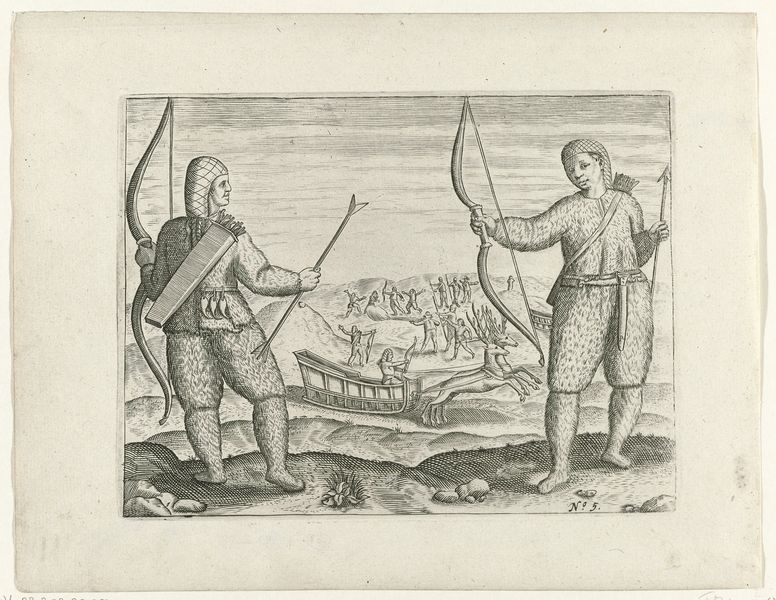
Titel: Samojeden met pijl en boog, op de achtergrond een rendierslee en demonstraties van het schieten met een musket
Standort: Amsterdam
Institution: Rijksmuseum
Schlagwörter: kampf, meer, männer, schwarz, weiss, zeichnung, norden, papier, bogen, russland, gebirge, grafik, krieg, buch, druck, radierung, illustration, jagd, hirsch, reh, schlitten, kupferstich, pfeil, skandinavien, finnland, ausrüstung, inuit, sami, renntier